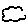
Label: cloud